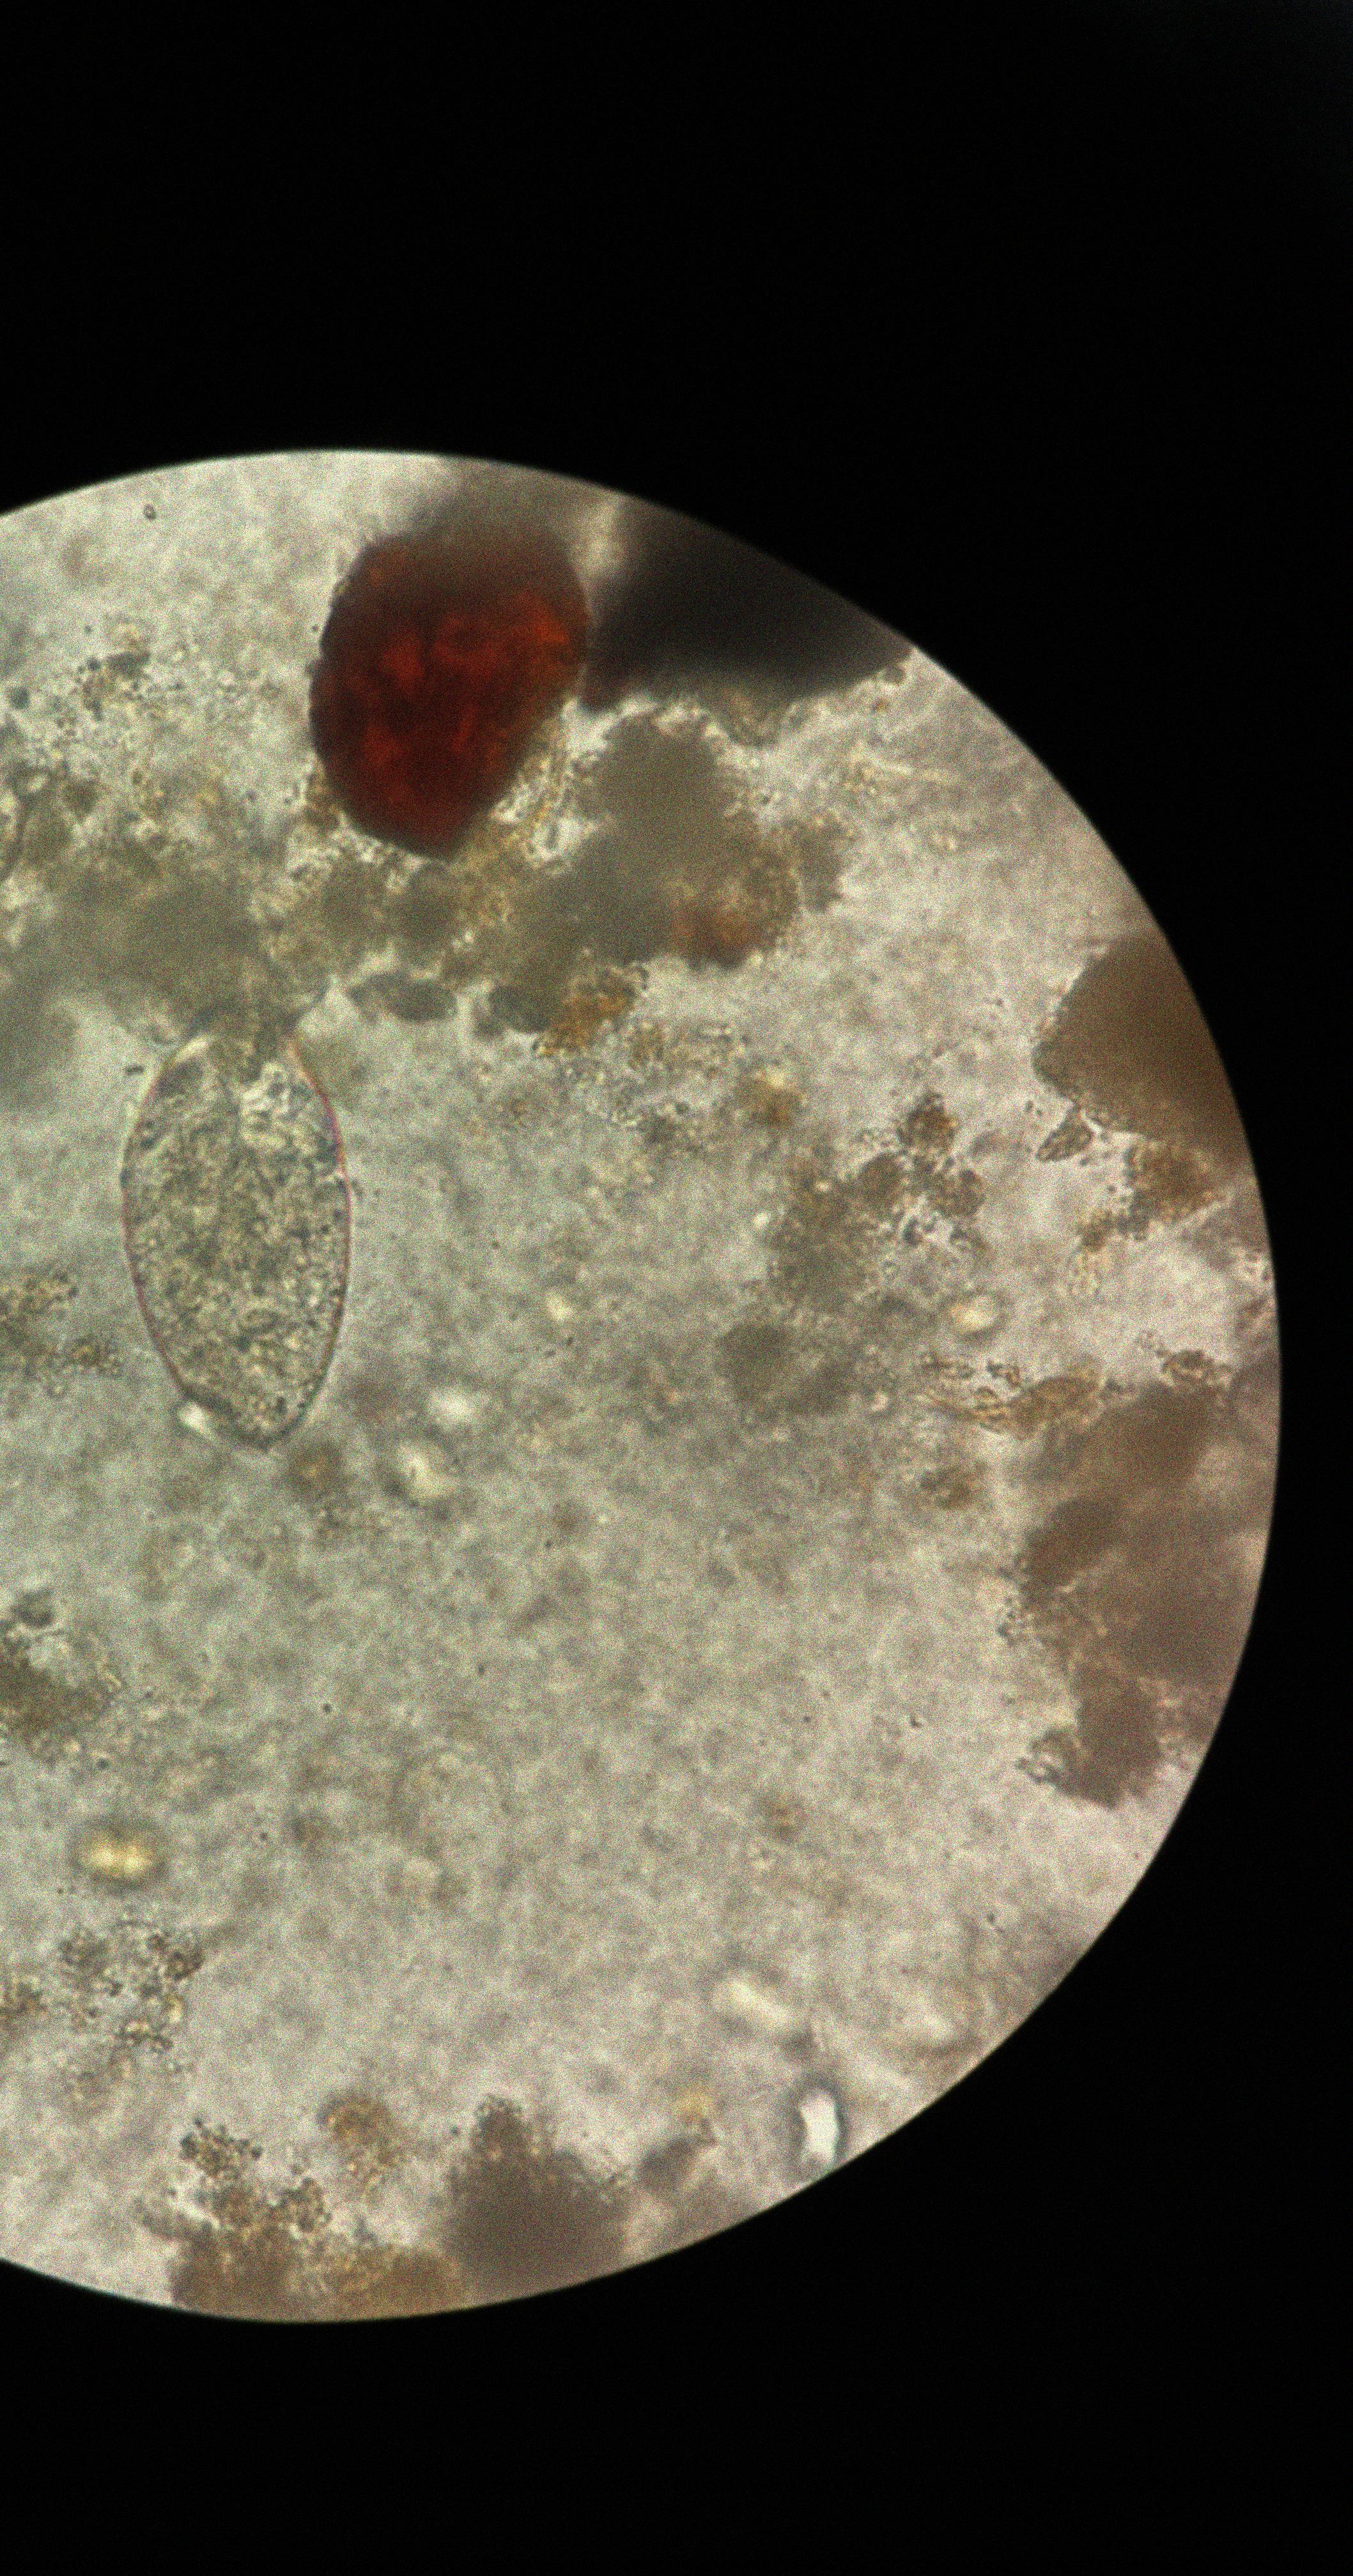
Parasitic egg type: Fasciolopsis buski